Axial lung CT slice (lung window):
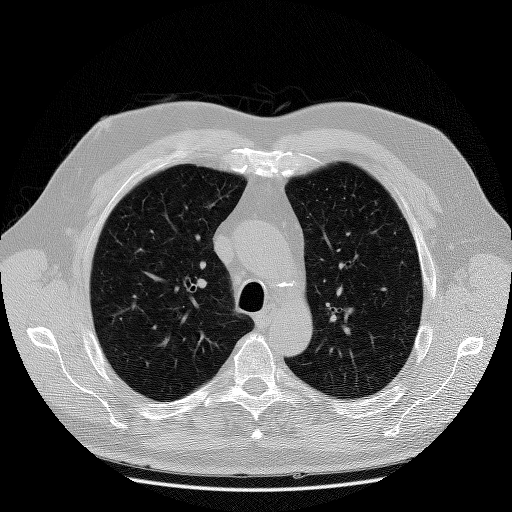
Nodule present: no